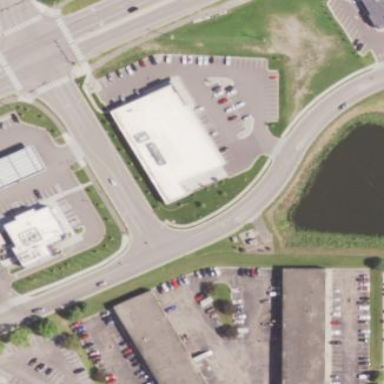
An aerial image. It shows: Retail building housing supermarket.